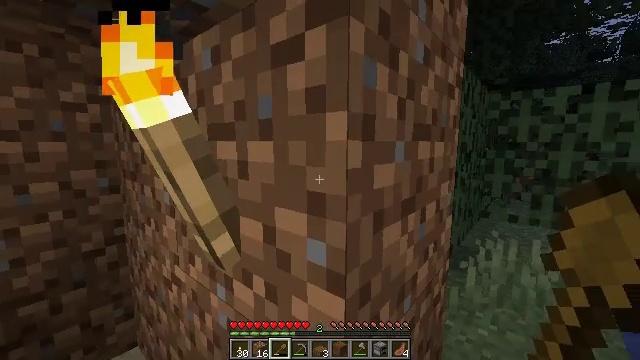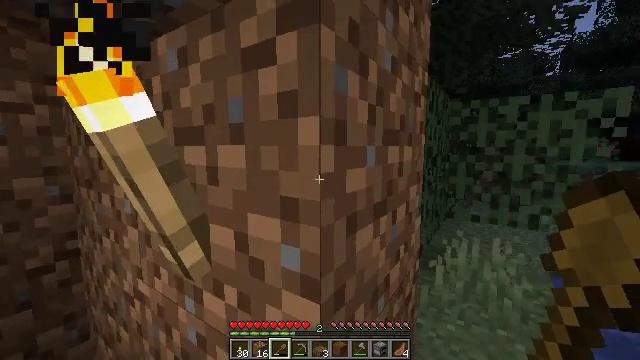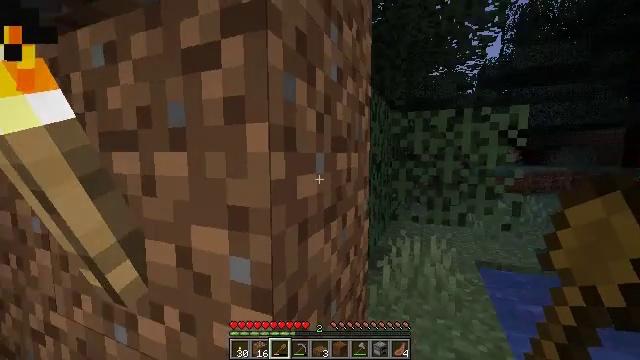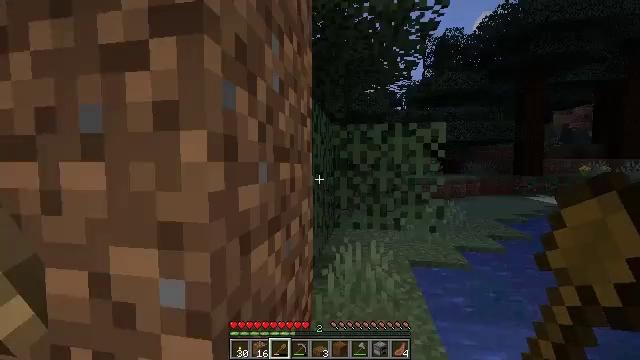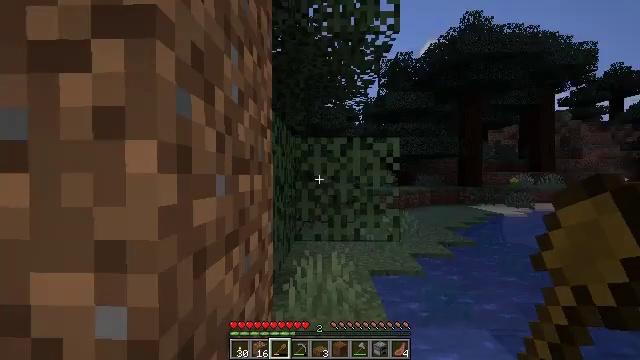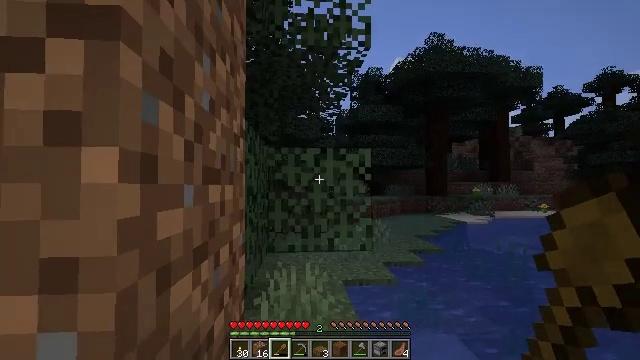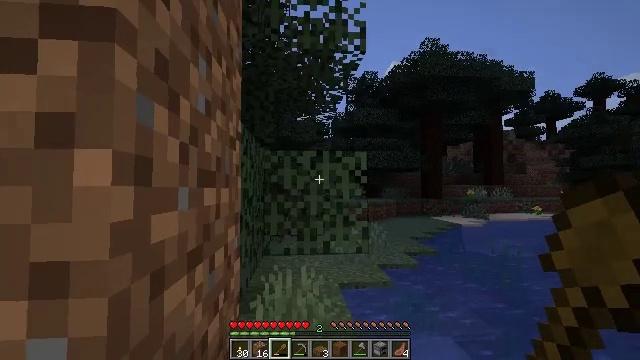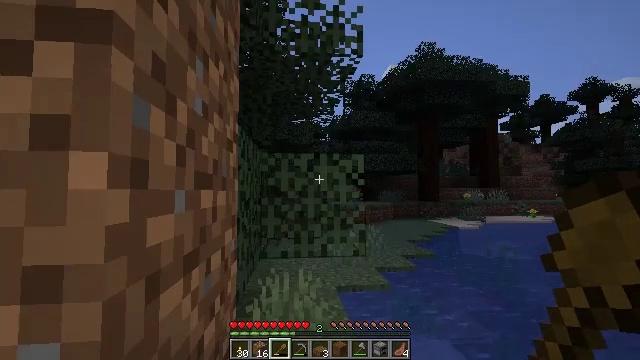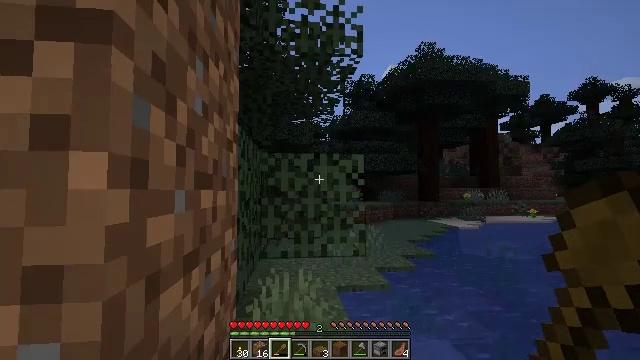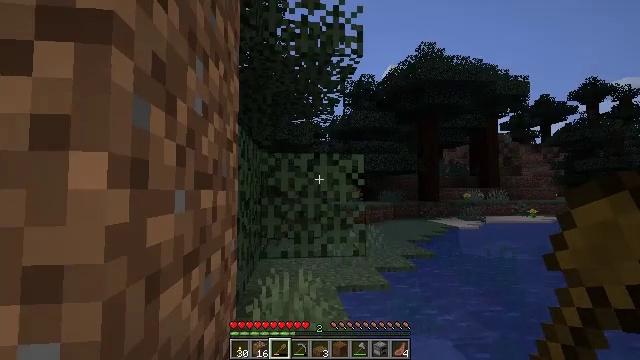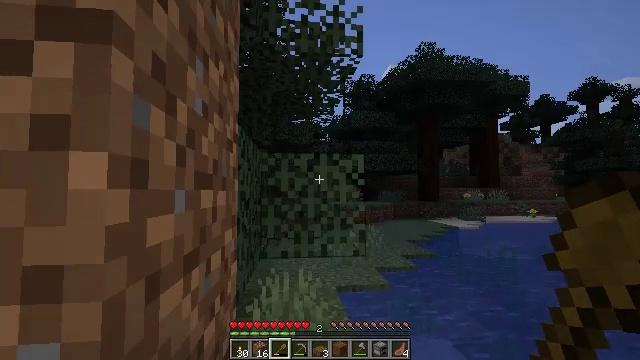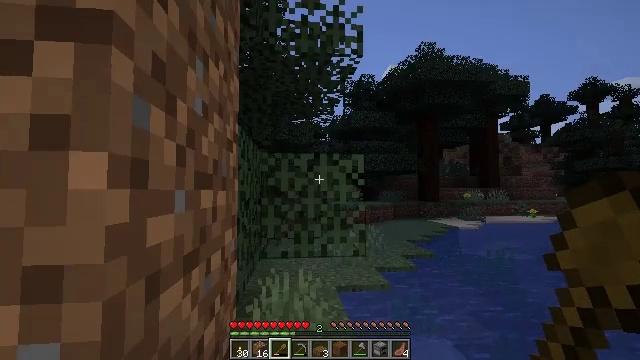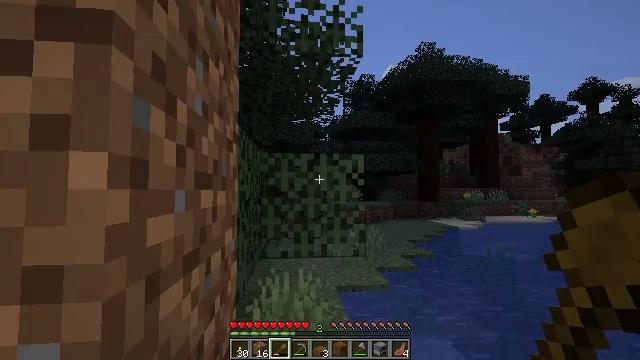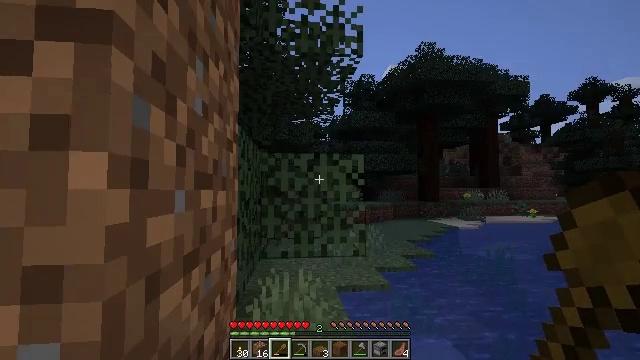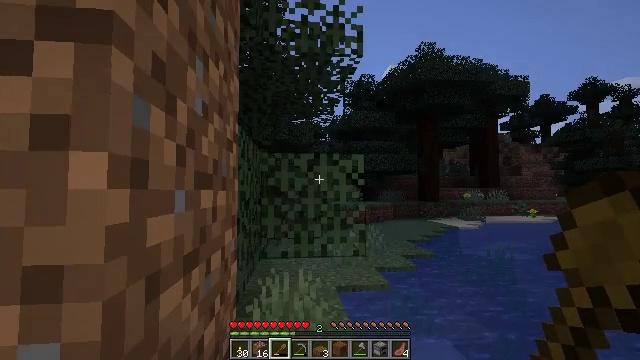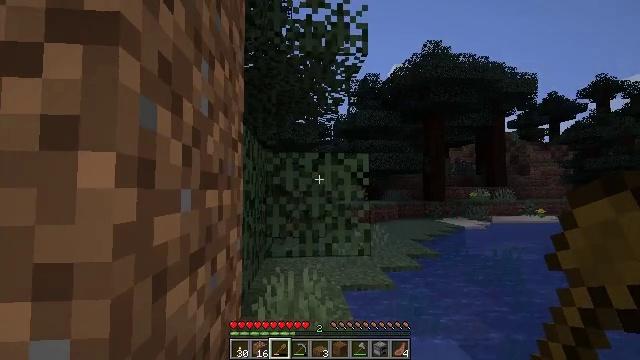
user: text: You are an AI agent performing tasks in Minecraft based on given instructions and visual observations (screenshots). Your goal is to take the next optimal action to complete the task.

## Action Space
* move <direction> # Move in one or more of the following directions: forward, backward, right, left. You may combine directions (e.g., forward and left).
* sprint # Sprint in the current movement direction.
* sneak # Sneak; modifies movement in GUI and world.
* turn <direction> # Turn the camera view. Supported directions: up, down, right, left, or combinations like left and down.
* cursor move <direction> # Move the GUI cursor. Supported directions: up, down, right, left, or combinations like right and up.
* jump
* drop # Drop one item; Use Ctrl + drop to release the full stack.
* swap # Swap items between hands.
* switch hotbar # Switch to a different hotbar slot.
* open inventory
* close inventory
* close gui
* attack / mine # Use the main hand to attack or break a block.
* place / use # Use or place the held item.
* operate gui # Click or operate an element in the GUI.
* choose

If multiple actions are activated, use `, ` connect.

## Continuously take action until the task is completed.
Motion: motion action
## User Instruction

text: Gather the wall torch from the wall.
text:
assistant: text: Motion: turn right and up
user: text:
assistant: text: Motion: turn right and up
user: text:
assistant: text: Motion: turn right and up
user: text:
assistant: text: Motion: turn right and up
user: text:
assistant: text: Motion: turn right and up
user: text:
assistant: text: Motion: no_op
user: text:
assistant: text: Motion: no_op
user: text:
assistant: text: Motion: no_op
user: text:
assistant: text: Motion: no_op
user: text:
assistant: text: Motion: no_op
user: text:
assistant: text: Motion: no_op
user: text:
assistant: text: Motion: no_op
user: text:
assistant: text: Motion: no_op
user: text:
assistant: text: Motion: no_op
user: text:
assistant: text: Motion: turn left
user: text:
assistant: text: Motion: turn left
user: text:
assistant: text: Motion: turn left and down
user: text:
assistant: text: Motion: turn left and down
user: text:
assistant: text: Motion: turn left and down
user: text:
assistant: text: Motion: turn left
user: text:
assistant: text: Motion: turn left
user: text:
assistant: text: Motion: move forward, turn left
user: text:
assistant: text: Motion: move forward, turn left
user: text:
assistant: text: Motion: move forward
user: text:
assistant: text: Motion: move forward
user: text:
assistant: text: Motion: move forward
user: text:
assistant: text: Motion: move forward
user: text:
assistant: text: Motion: turn right
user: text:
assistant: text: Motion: turn right
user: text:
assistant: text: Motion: turn right